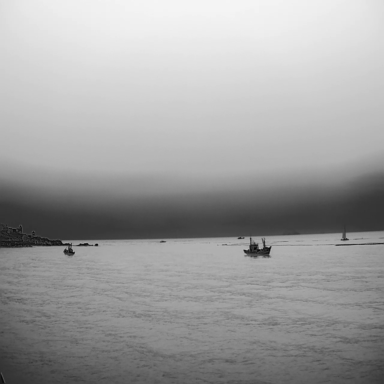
There are five objects shown in the infrared image, including three bulk_carriers, a canoe, and a sailboat.